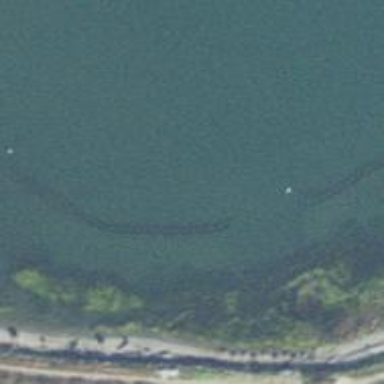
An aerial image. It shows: Breakwater structure.